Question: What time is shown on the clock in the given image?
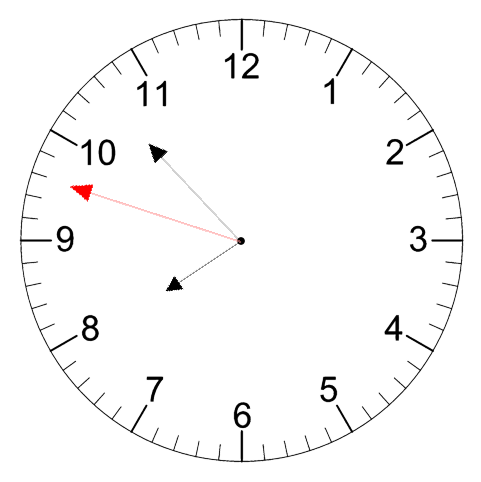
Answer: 07:52:48